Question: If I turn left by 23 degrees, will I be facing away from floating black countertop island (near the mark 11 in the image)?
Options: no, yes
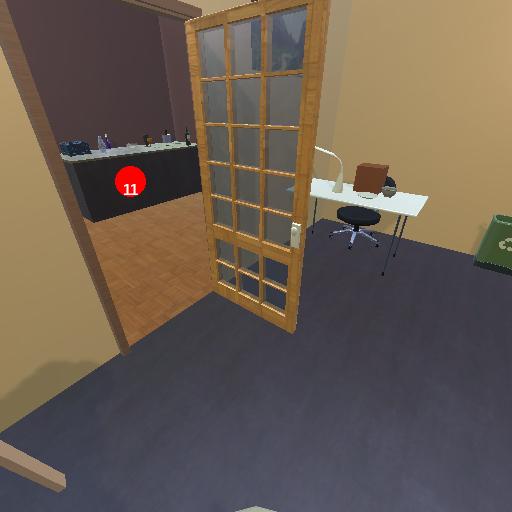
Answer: no